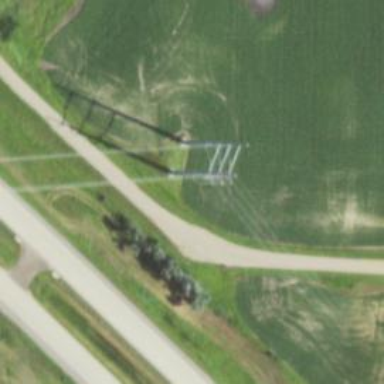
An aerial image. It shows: Power tower.